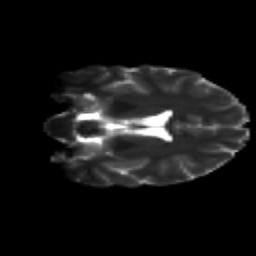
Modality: T2w
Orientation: coronal
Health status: healthy
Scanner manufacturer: siemens
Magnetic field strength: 3 T
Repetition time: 12 s
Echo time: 0.092 s